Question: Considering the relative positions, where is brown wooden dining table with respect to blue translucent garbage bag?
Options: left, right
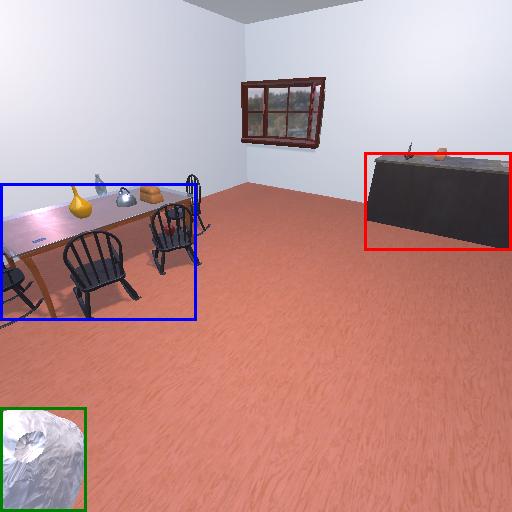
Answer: left